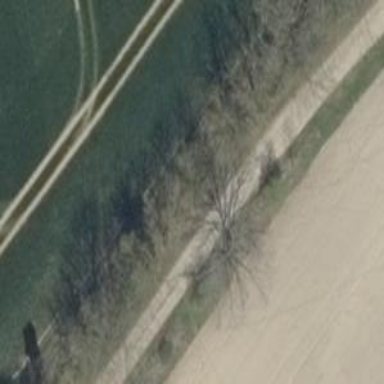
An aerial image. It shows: Unclassified road with gravel surface of grade 2.